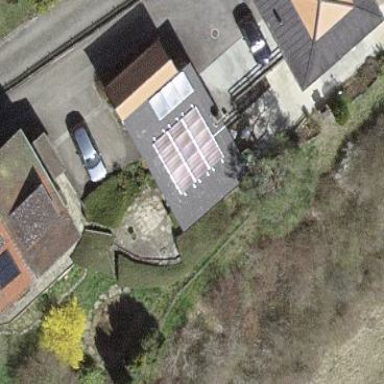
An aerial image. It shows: Shed.